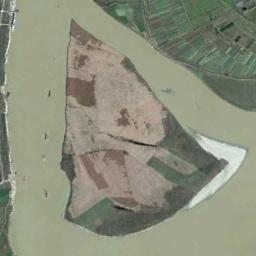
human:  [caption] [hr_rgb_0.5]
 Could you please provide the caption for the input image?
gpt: The land on the island is uneven .

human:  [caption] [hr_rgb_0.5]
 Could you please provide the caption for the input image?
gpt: The island is surrounded by sea .

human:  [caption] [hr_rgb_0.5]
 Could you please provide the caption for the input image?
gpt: An almost triangular island sandwiched between turquoise waters on both sides of the island  The island is a green and yellow-brown field .

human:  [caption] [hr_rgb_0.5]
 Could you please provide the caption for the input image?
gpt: The central island has some farmland and the color of the river is yellow .

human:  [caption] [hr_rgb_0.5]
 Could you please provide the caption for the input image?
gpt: There are some brown farmlands on the island in a yellow river .